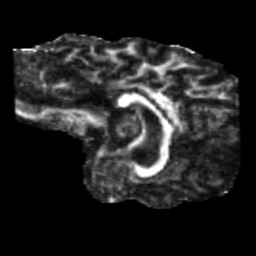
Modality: FA
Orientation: sagittal
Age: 51
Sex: female
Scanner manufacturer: siemens
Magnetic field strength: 3 T
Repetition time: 5.25 s
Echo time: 0.08 s